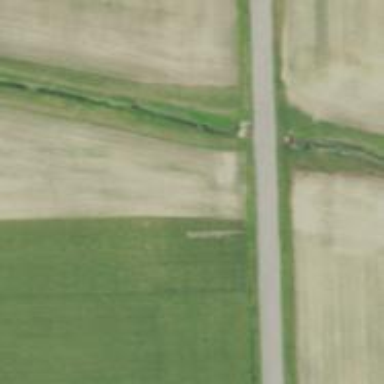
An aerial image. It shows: Culvert tunnel.